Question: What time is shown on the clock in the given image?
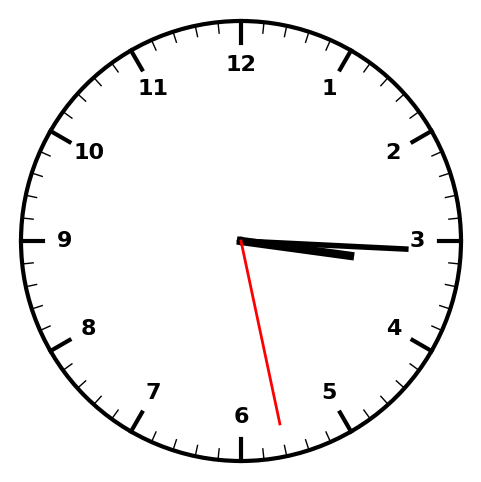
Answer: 03:15:28